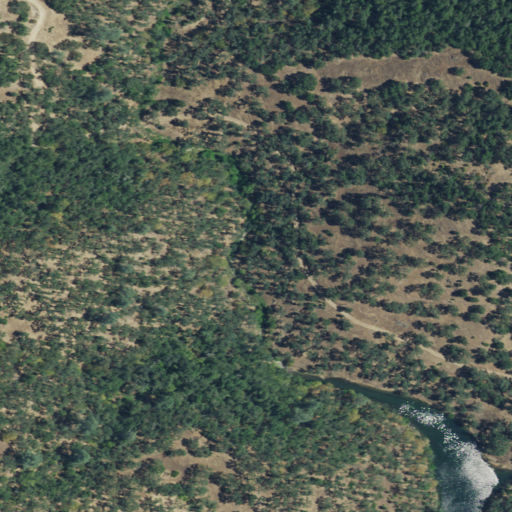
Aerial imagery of valley in California named Grapevine Gulch containing shrub, evergreen forest, deciduous forest, open water, grassland, and mixed forest